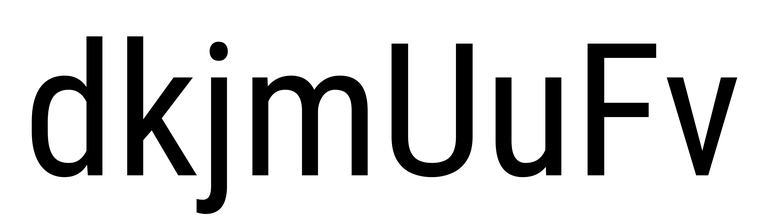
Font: Roboto_Condensed_Regular